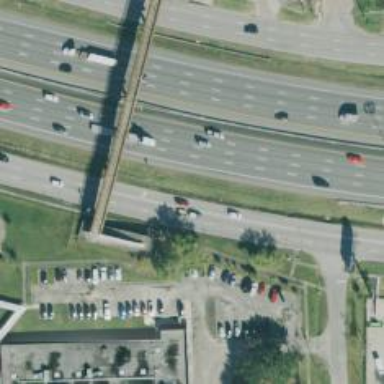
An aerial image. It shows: Viaduct footway bridging the road.